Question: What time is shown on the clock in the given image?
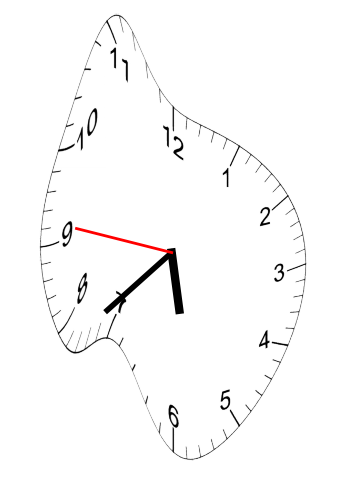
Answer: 05:37:46